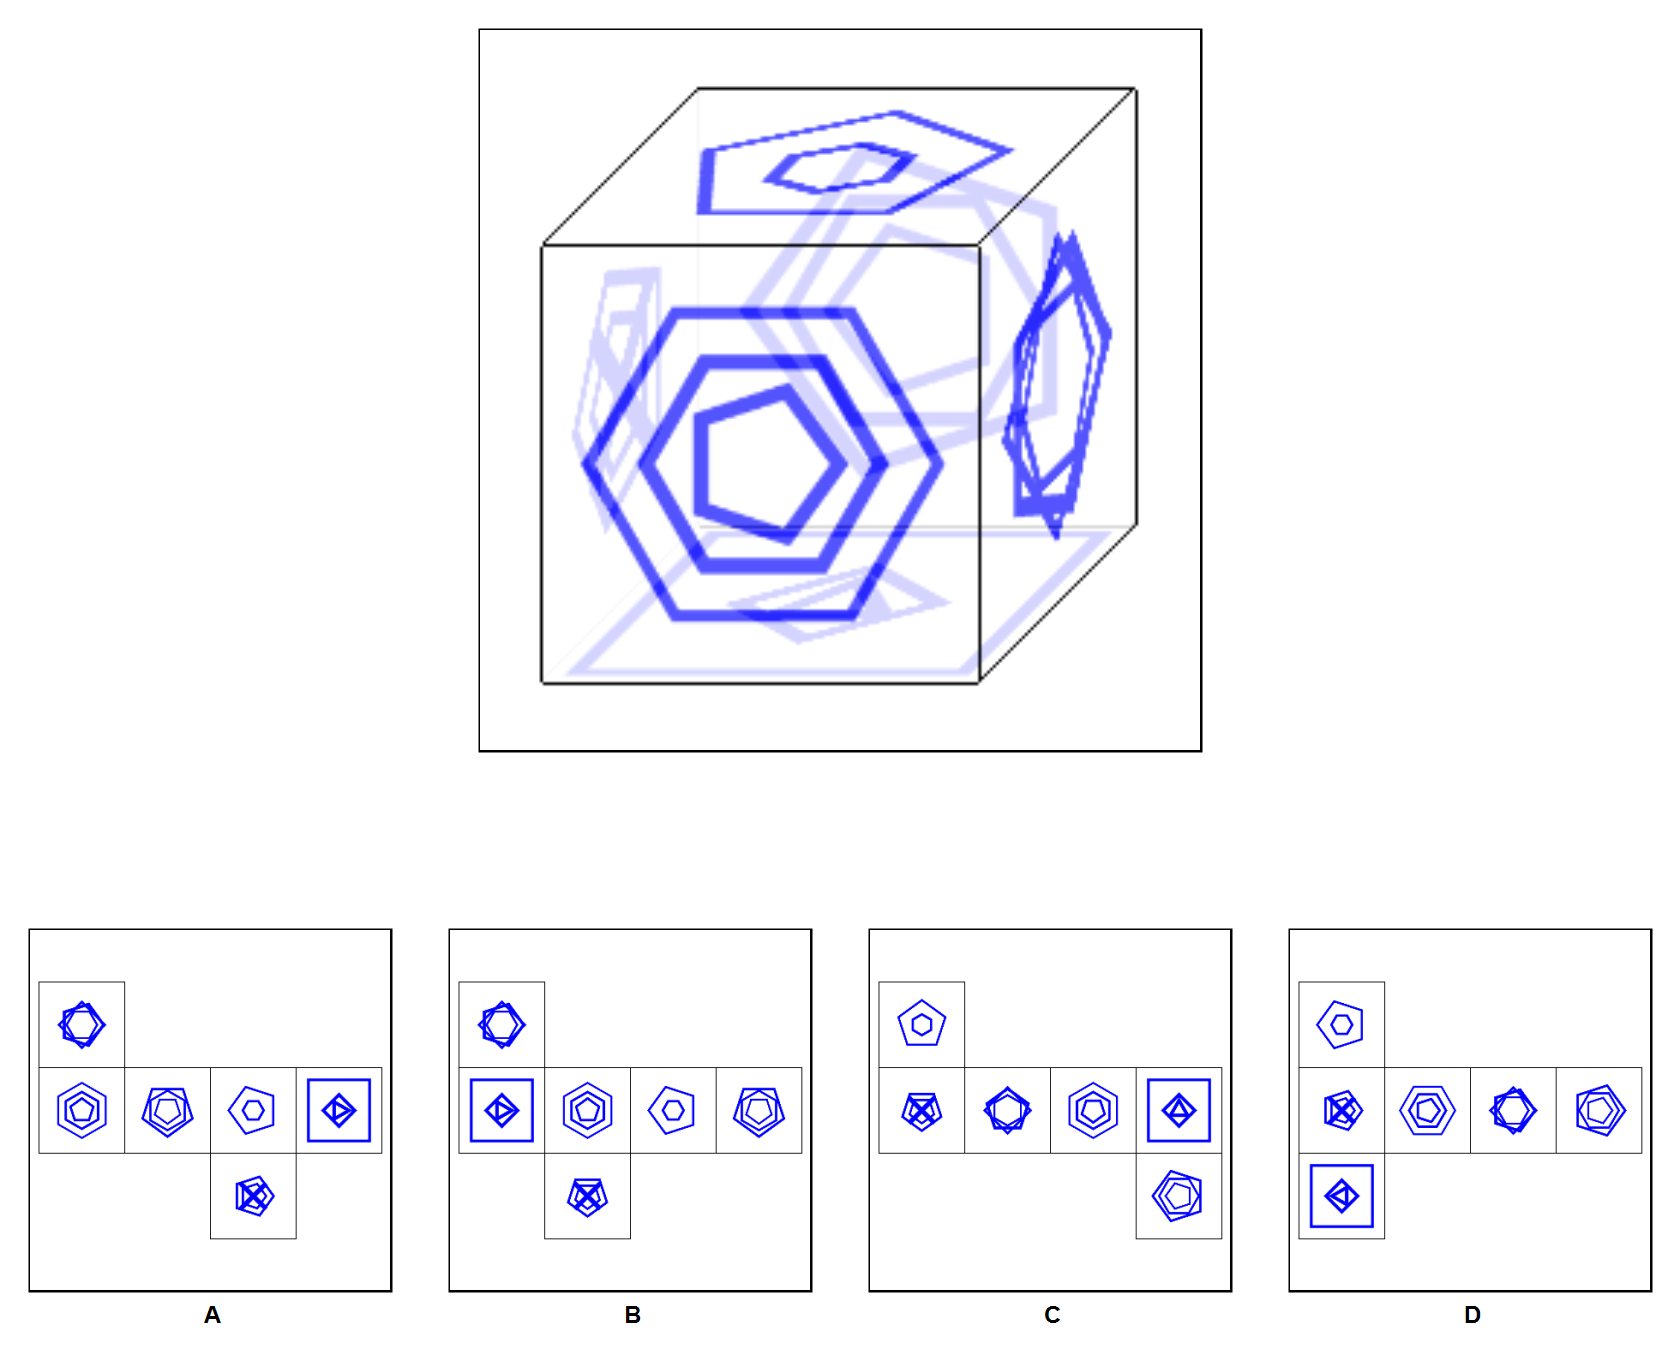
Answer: D